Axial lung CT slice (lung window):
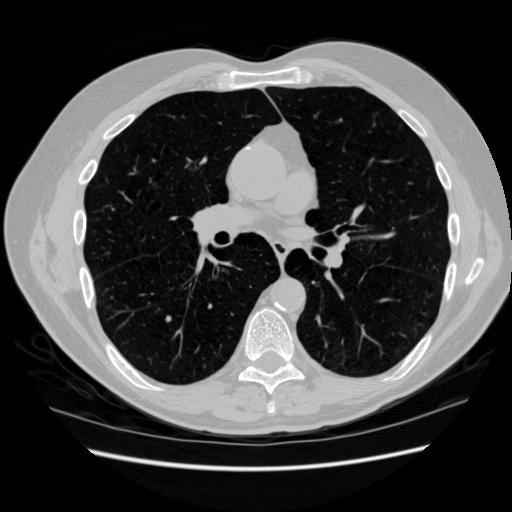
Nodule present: no